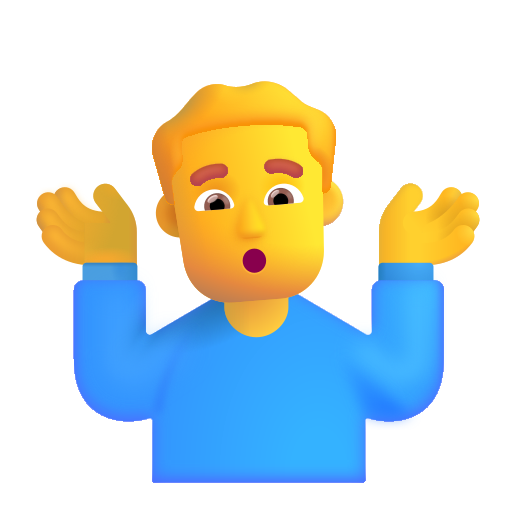
man shrugging color default